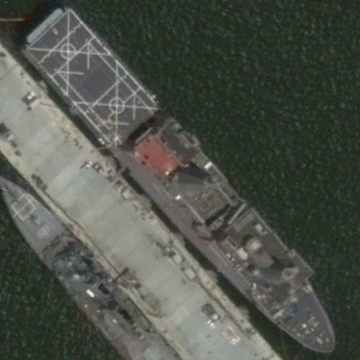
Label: combat